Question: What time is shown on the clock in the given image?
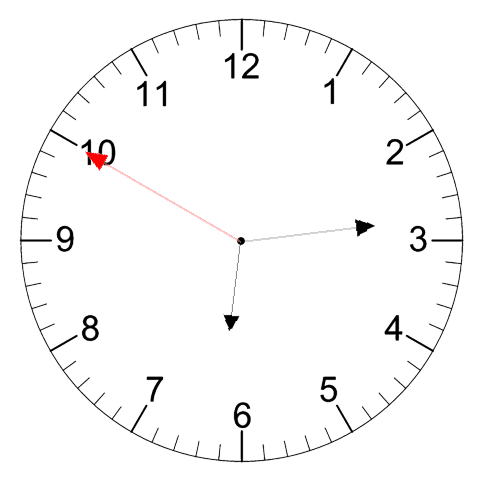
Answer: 06:13:50